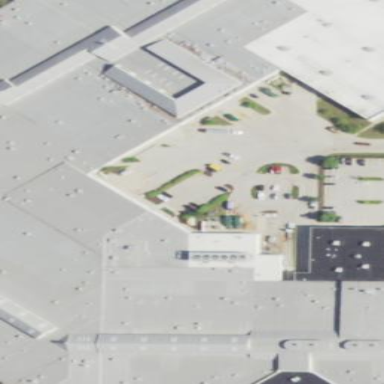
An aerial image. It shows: Office building.